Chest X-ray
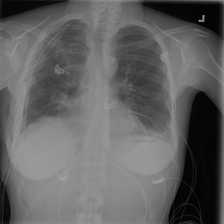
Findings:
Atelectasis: negative
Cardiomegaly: negative
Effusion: negative
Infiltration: positive
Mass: negative
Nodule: negative
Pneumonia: negative
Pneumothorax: positive
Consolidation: negative
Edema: negative
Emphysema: positive
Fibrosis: negative
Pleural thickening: negative
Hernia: negative